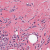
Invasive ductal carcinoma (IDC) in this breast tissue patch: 1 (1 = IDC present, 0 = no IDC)